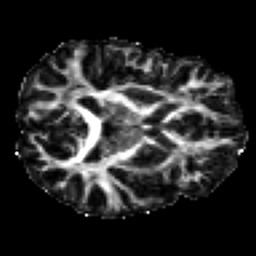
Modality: FA
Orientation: axial
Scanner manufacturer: siemens
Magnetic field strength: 3 T
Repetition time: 7.8 s
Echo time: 0.09 s